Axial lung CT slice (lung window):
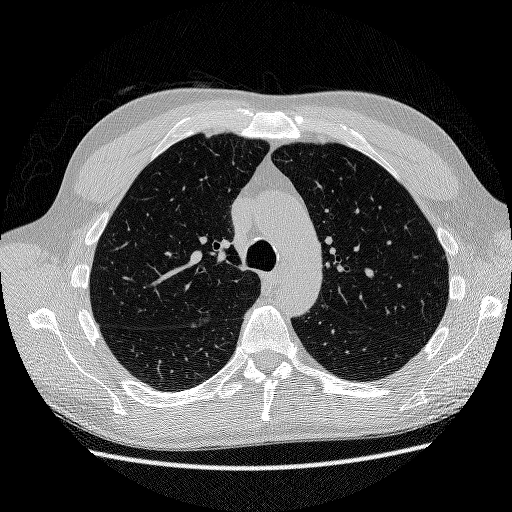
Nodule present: no